【题型】选择题　【知识点】解析几何　【难度】easy
(2025·上海徐汇一模) 设 \( P \) 为椭圆 \( \frac{x^2}{25} + \frac{y^2}{16} = 1 \) 上一动点，\( M \)、\( N \) 分别为圆 \( C_1:(x+3)^2 + y^2 = 1 \) 和圆 \( C_2:(x-3)^2 + y^2 = 4 \) 上的动点，则 \( |PM| + |PN| \) 不可能为

A. 7.5
B. 9.5
C. 11.5
D. 13.5
【解答】
\noindent \textbf{【答案】} D

\noindent \textbf{【详解】} 椭圆的两个焦点坐标为 \( F_1(-3,0) \)，\( F_2(3,0) \)，恰好为两个圆的圆心坐标.

圆 \( C_1 \) 的半径 \( r_1 = 1 \)，圆 \( C_2 \) 的半径 \( r_2 = 2 \).

由椭圆的定义可得 \( |PF_1| + |PF_2| = 10 \).

当椭圆上动点 \( P \) 与焦点连线与圆相交于 \( M,N \) 时，\( |PM| + |PN| \) 最小，最小值为 \( |PF_1| + |PF_2| - r_1 - r_2 = 7 \).

当椭圆上动点 \( P \) 与焦点连线的反向延长线与圆相交于 \( M,N \) 时，\( |PM| + |PN| \) 最大，最大值为 \( |PF_1| + |PF_2| + r_1 + r_2 = 13 \).

所以 \( 7 \leq |PM| + |PN| \leq 13 \).

故选：D.
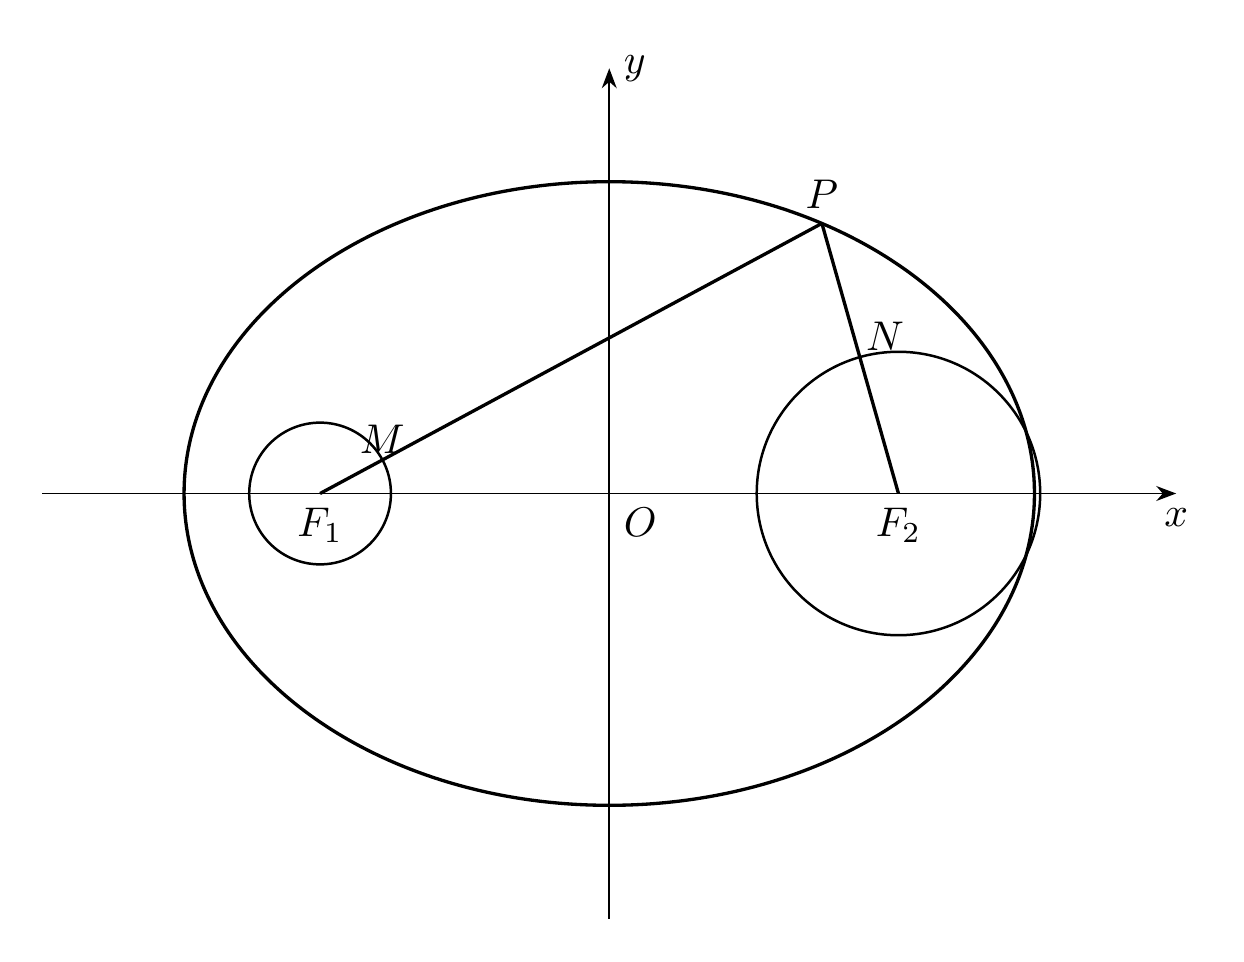
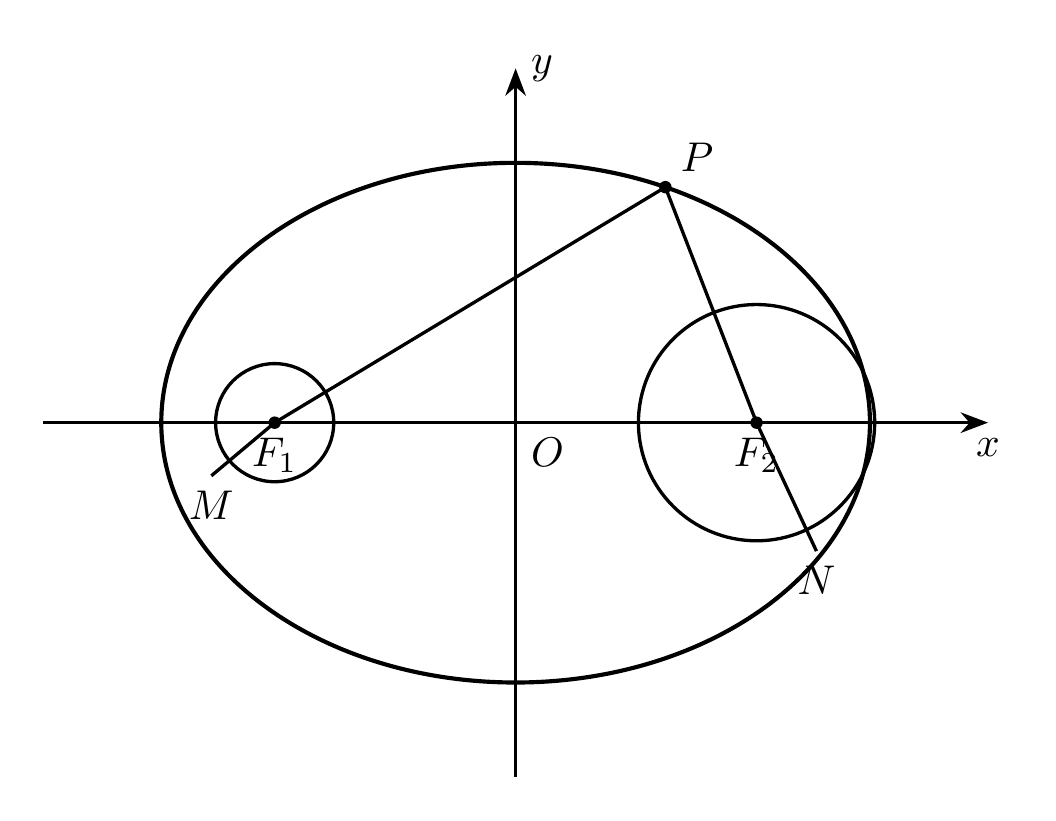